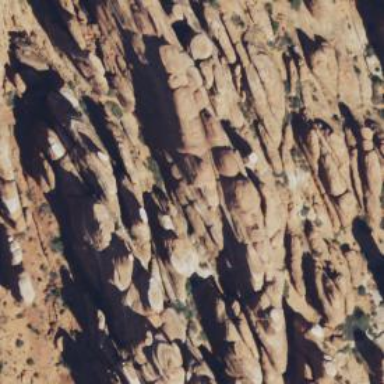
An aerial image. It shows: Cliff in nature.